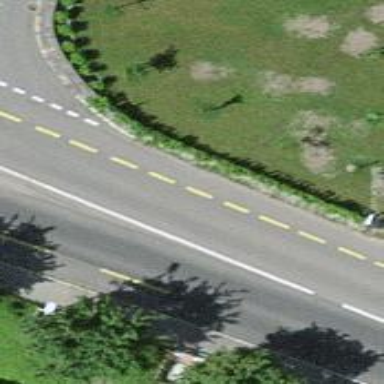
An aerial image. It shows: Secondary road with asphalt surface and designated cycle lane.